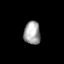
Tissue: skin
Cell type: Fibroblasts
Senescence score: 0.7952
Nuclear area (px): 378
Mean DAPI intensity: 161.278